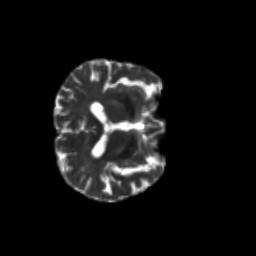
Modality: T2w
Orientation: axial
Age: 65
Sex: male
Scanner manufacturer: siemens
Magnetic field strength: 3 T
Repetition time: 8.6 s
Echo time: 0.095 s